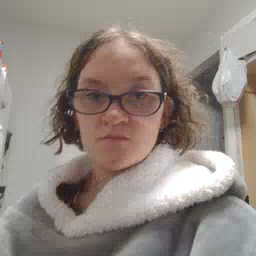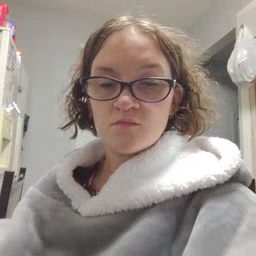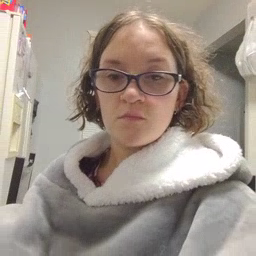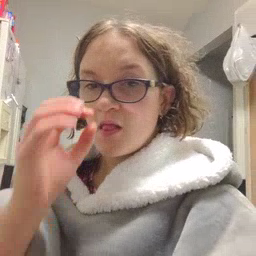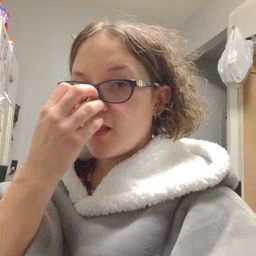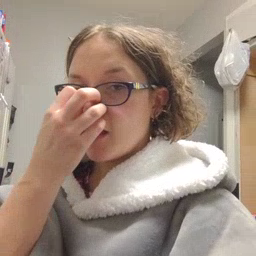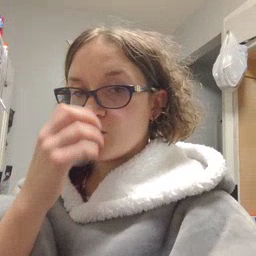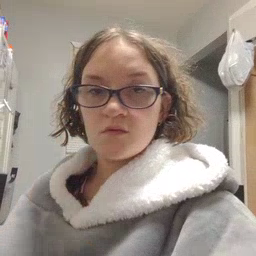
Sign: clown